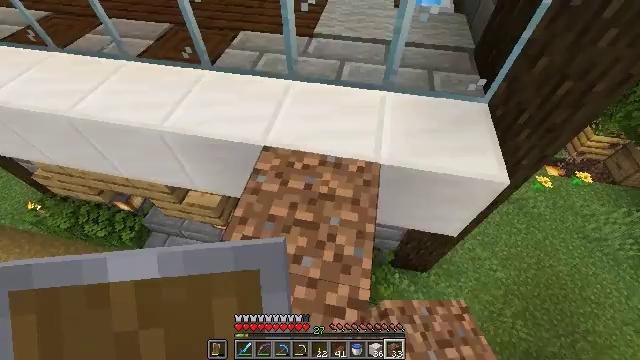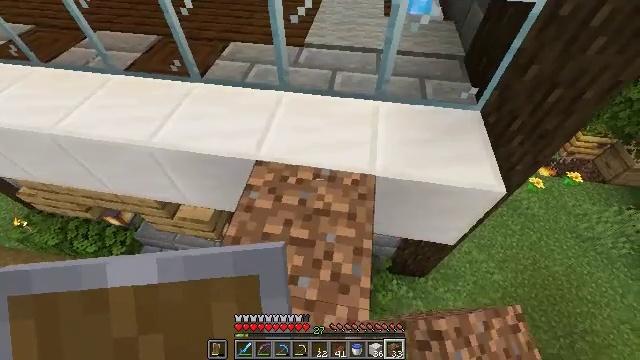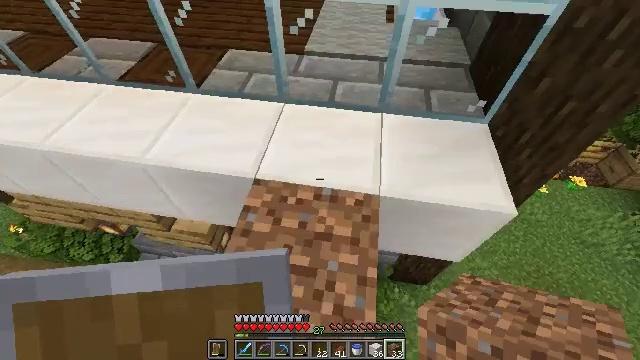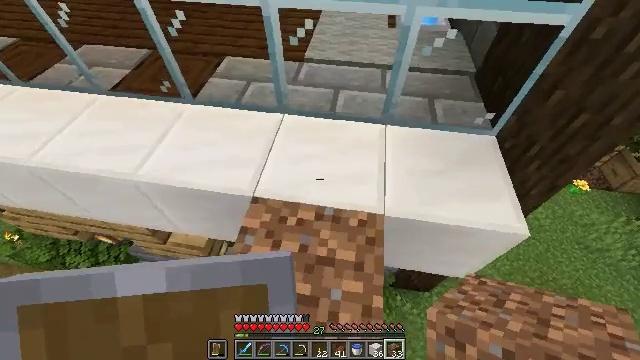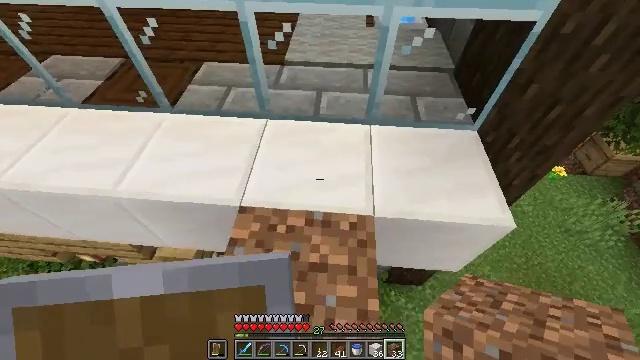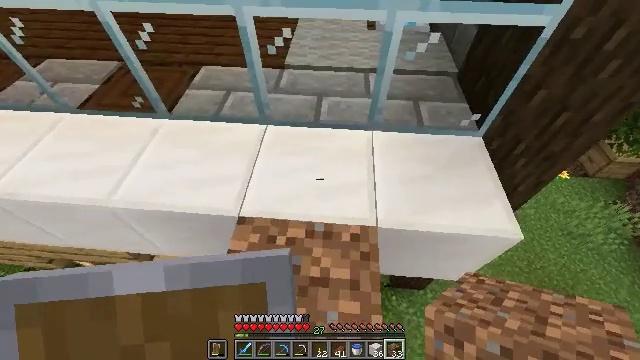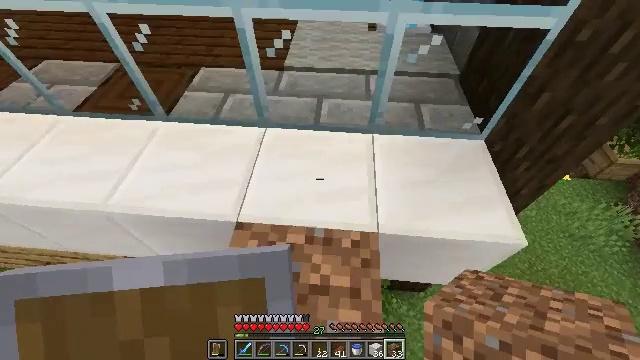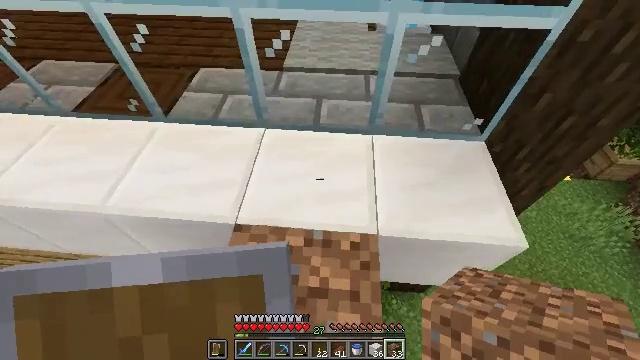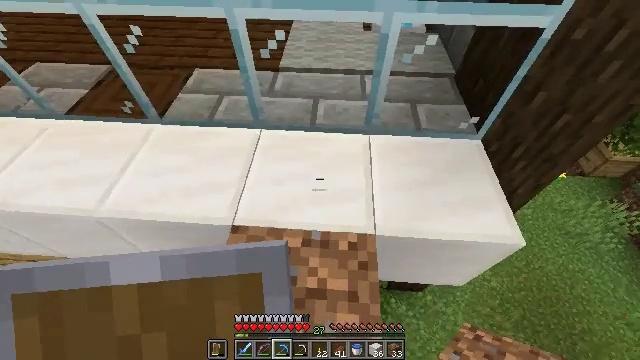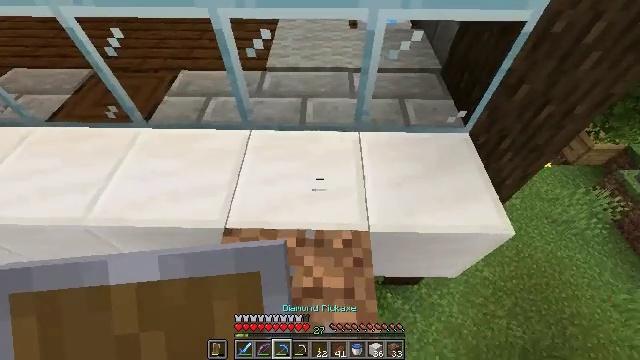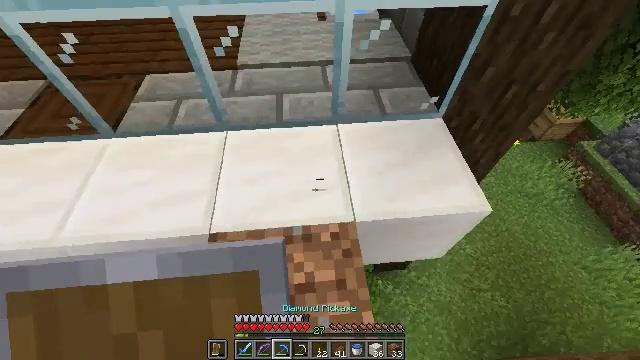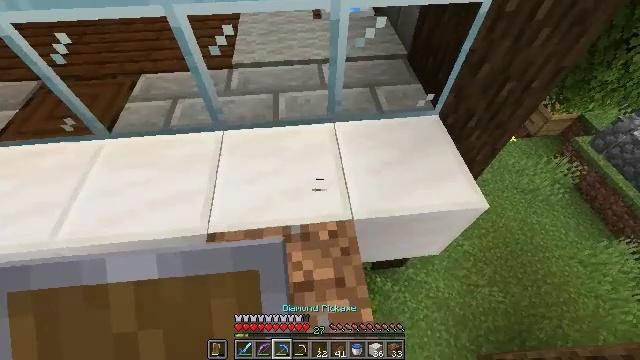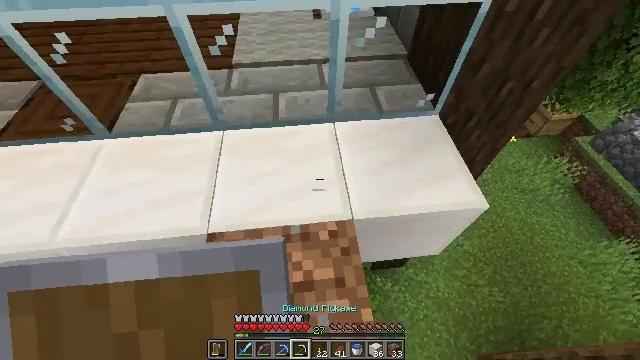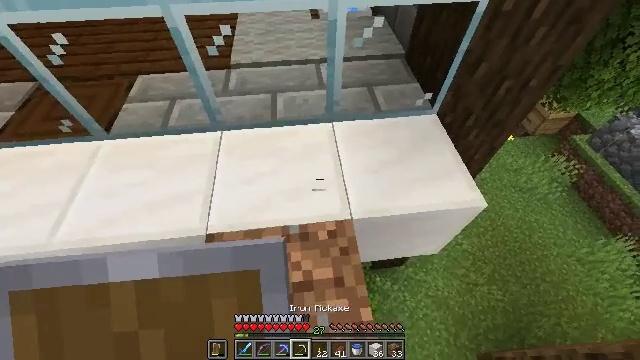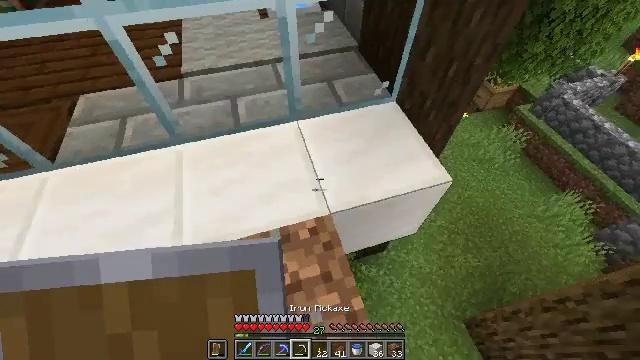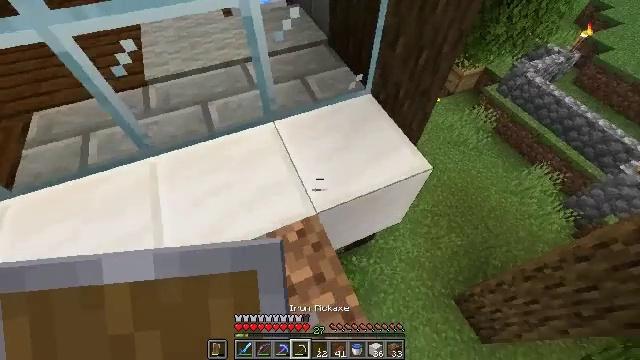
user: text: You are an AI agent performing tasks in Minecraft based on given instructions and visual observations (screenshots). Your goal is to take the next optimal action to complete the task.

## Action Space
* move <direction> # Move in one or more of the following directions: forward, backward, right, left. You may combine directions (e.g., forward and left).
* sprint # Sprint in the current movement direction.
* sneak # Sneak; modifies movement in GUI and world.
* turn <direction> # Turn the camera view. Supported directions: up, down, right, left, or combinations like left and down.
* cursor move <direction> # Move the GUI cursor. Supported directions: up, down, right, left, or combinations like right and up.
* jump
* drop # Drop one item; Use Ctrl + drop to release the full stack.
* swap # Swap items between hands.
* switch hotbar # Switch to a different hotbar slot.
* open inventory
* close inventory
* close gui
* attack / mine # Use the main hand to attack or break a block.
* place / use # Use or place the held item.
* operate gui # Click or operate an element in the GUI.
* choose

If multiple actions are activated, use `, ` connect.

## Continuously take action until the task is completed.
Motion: motion action
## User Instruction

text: Retrieve quartz blocks from buildings.
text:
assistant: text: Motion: move forward, turn right and up
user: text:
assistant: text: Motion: move forward
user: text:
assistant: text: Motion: move forward
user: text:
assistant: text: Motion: turn right
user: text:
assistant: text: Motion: no_op
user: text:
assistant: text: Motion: no_op
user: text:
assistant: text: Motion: no_op
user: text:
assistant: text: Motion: switch to hotbar 3
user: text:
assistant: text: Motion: turn right
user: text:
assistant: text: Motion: turn right and down
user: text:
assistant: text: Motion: no_op
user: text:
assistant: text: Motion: switch to hotbar 4
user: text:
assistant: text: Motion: switch to hotbar 4
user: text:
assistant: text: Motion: turn right
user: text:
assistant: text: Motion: move forward, turn right and down
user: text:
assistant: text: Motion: move forward and move left, turn right
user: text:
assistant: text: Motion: move forward and move left, turn right and down
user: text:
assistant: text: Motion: move left, turn right and down
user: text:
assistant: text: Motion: sneak
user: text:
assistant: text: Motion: sneak, turn right and down
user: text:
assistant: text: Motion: sneak
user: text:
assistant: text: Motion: sneak, turn up
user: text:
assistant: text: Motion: sneak, turn right and up
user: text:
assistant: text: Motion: turn left and up
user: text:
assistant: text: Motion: turn right and up
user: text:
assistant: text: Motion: turn right and up
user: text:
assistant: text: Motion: turn right and up
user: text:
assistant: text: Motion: attack / mine
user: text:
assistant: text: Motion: turn left and up, attack / mine
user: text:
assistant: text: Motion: turn left and down, attack / mine